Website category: jobs
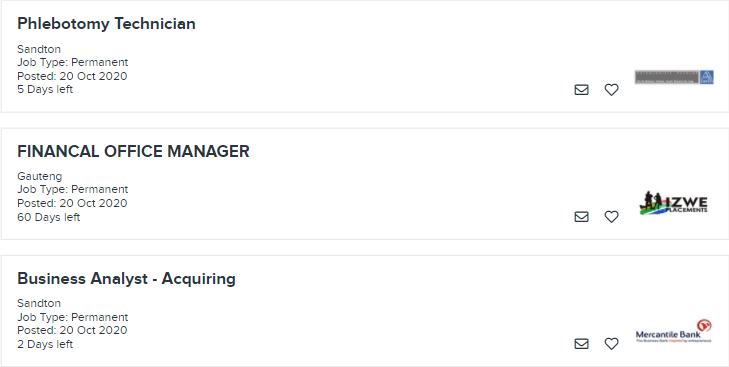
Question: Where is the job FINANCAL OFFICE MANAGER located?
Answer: Gauteng

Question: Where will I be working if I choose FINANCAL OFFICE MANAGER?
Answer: Gauteng

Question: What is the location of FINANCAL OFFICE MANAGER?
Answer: Gauteng

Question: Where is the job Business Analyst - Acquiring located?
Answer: Sandton

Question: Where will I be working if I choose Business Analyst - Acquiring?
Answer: Sandton

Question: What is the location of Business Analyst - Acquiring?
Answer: Sandton

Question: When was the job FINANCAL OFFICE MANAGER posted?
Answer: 20 Oct 2020

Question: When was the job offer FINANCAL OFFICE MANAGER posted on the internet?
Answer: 20 Oct 2020

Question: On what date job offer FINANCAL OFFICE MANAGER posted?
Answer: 20 Oct 2020

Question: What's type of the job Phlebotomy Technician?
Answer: Job Type: Permanent

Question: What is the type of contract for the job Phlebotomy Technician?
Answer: Job Type: Permanent

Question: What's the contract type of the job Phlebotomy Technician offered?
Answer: Job Type: Permanent

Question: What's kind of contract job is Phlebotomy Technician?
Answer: Job Type: Permanent

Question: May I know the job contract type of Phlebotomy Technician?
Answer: Job Type: Permanent

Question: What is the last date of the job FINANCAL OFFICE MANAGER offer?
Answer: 60 Days left

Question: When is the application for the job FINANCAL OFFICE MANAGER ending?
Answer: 60 Days left

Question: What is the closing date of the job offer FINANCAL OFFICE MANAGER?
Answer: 60 Days left

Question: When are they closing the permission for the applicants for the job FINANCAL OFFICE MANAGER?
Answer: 60 Days left

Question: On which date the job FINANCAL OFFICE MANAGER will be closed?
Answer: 60 Days left

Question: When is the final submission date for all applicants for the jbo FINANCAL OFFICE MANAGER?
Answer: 60 Days left

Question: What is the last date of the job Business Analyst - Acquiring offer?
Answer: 2 Days left

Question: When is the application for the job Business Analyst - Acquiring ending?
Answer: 2 Days left

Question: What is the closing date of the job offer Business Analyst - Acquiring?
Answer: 2 Days left

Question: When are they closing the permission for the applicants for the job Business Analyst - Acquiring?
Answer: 2 Days left

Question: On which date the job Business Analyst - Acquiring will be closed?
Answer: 2 Days left

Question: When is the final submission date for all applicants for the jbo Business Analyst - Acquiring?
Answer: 2 Days left

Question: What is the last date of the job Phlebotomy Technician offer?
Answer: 5 Days left

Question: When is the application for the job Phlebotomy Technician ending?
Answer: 5 Days left

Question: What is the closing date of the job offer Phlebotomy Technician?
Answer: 5 Days left

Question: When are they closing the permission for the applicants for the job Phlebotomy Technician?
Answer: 5 Days left

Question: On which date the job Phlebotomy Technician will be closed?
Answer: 5 Days left

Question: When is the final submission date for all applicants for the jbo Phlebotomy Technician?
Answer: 5 Days left

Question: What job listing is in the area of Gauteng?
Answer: FINANCAL OFFICE MANAGER

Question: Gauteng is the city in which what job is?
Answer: FINANCAL OFFICE MANAGER

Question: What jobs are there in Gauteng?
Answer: FINANCAL OFFICE MANAGER

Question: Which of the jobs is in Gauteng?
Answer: FINANCAL OFFICE MANAGER

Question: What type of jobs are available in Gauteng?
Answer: FINANCAL OFFICE MANAGER

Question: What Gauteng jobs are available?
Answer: FINANCAL OFFICE MANAGER